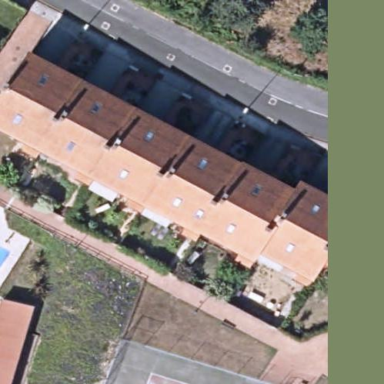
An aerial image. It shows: Simple and straightforward house.